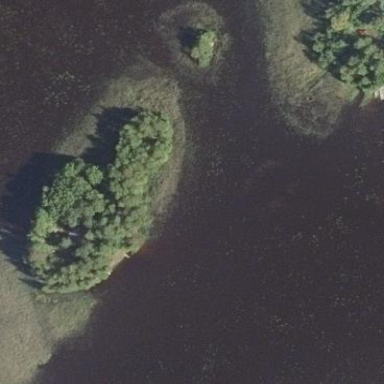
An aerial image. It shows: Islet covered with woodland.